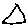
Label: triangle